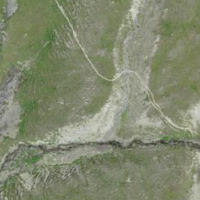
EUNIS habitat code: 31
Species observed at this site:
Juncus jacquinii